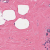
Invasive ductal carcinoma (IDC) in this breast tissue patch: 0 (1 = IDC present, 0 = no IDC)